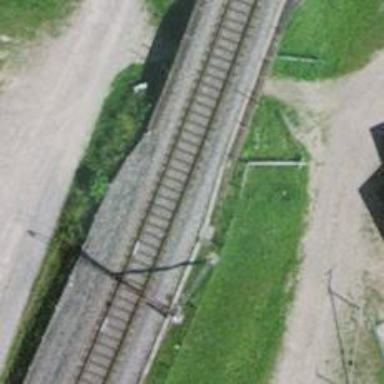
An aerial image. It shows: Bridge with electrified rail tracks and contact line.